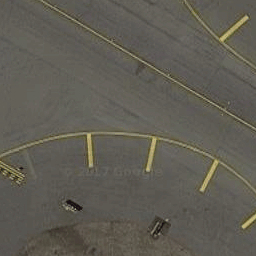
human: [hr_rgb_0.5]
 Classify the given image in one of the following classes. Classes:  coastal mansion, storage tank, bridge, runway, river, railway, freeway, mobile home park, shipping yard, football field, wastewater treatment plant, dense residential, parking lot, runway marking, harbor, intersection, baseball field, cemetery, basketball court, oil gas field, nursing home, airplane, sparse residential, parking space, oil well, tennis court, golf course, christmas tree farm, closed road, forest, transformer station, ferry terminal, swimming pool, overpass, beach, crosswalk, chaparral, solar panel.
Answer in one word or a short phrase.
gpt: runway marking